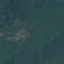
Land use / land cover: Forest